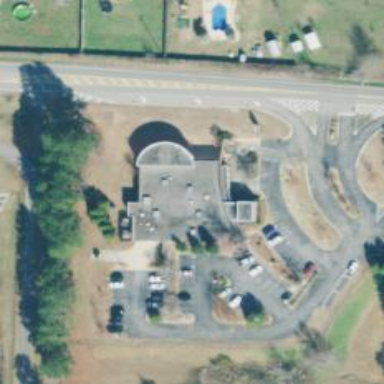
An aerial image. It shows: Clinic.